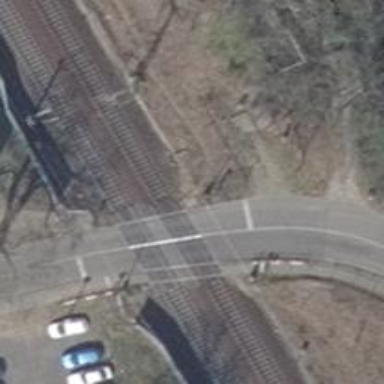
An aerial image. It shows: Level crossing along the railway.